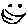
Label: smiley face